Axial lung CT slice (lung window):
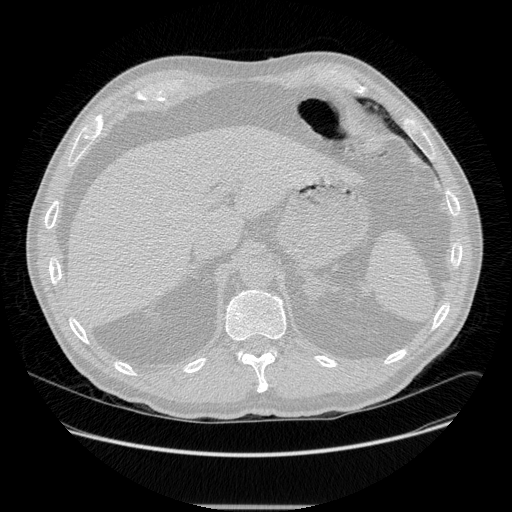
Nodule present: no